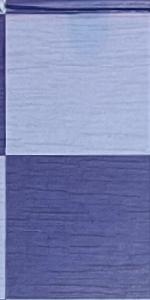
Label: Empty